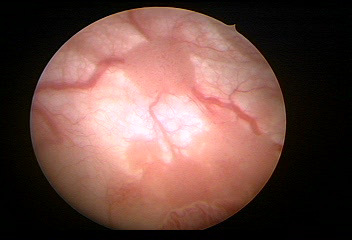
Modality: WLC
Class: Malignant
Subclass: HighGradePapillary
Lesion: L1
Stage: Ta
Morphology: Papillary
Bladder cancer association: Yes
Annotated structures: Tumor, Tumor